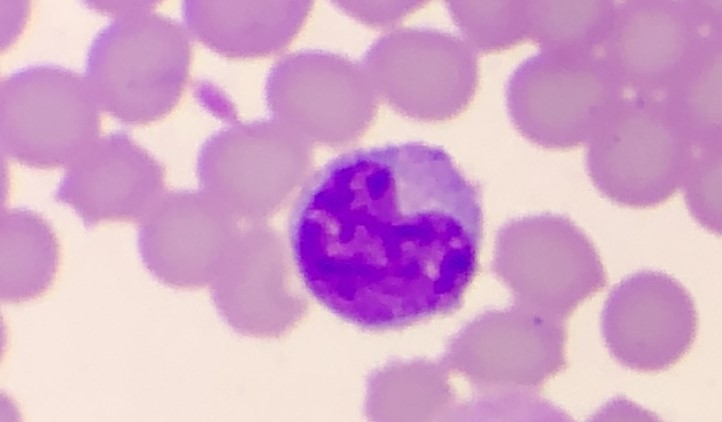
White blood cell type: Monocyte